Question: ## Background
In my job as an engineer, I often use <URL> for analyzing buried structures in soil. The underlying code is excellent, but the UI - especially the ability of the program to create and display the input finite element meshes - is limited, and leaves much to be desired. I am attempting to create a better, faster viewing experience for the XML formatted mesh data using javascript, CSS and SVG graphics in the browser.
I think I understand XML and SVG. However, my XSLT programming experience is ; the W3Schools tutorial has helped a little bit, but I am having trouble finding good resources online to go deeper in learning what I need to know. Would greatly appreciate it if someone could at least help me get started in solving this problem. I am eager to learn not just how to do it, but how to write my own XSLT transformations in the future.
## Specific Problem
My idea at this point is to represent each element in the finite element mesh as an SVG polygon. However I am having trouble understanding how to "look up" the X and Y values for each node of every individual polygon and have the coordinates inserted into the right places.
Here is the structure of the type of XML input file I have to work with.
'''
<?xml version="1.0" encoding="UTF-8"?>
<CANDEMeshGeom>
<Control>
<numNodes></numNodes> <!-- # of nodes -->
<numElements></numElements> <!-- # of elements -->
<numSoilMaterials></numSoilMaterials> <!-- # of soil materials -->
<numInterfaceMaterials></numInterfaceMaterials> <!-- # of interface materials - not relevant -->
<inputCheck></inputCheck> <!-- not relevant -->
<numBoundCond></numBoundCond> <!-- # of boundary conditions - not relevant -->
<numConstIncr></numConstIncr> <!-- # of construction increments -->
<LevelNum></LevelNum> <!-- not relevant -->
<Heading></Heading> <!-- Mesh heading -->
<meshTitle></meshTitle> <!-- Title of the mesh -->
</Control>
<nodeData> <!-- all of the nodes are listed first -->
<nodeCoord> <!-- a node -->
<nodeNumber></nodeNumber> <!-- the integer node # -->
<nodeXCoord></nodeXCoord> <!-- the X coordinate, floating point # -->
<nodeYCoord></nodeYCoord> <!-- the Y coordinate floating point # -->
</nodeCoord>
<!-- more nodes.... -->
</nodeData>
<elementData> <!-- all of the elements listed 2nd -->
<!-- All elements are defined by 4 nodes: I, J, K, L. Note that there are 3 kinds of elements: Beam, Triangle, and Quad. A beam element repeats the 2nd (J) node number three times. A triangle element repeats the 3rd (K) node number twice. The quad element has 4 different node numbers. -->
<elemConn>
<elemNumber></elemNumber> <!-- each element has a unique # -->
<elemNode1></elemNode1> <!-- element I node # (from nodes defined above) -->
<elemNode2></elemNode2> <!-- element J node -->
<elemNode3></elemNode3> <!-- element K node -->
<elemNode4></elemNode4> <!-- element L node -->
<elemMatNum></elemMatNum> <!-- element's material type # -->
<elemConstrIncr></elemConstrIncr> <!-- element's construction increment # -->
<elemType></elemType> <!-- type of element: BEAM, TRIA, QUAD -->
</elemConn>
<!-- more elements.... -->
</elementData>
<boundaryData>
<!-- the boundary data isn't relevant to producing the graphical mesh output above -->
</boundaryData>
<soilData>
<!-- the soil data also isn't relevant -->
</soilData>
<interfaceData>
<!-- the interface data also isn't relevant -->
</interfaceData>
</CANDEMeshGeom>
'''
The SVG file output would be structured like this:
'''
<svg xmlns="http://www.w3.org/2000/svg" version="1.1"
xmlns:xlink="http://www.w3.org/1999/xlink">
<!-- a <polygon> element for every <elemConn> in the input file -->
<!-- the 'points' attribute is populated by "looking up" the <nodeXCoord>
and <nodeYCoord> based on the nod number inside of <elemNode1>, <elemNode2>,
<elemNode3>, and <elemNode4> -->
<polygon points="<!--elemNode1X-->,
<!--elemNode1Y-->
<!--SPACE-->
<!--elemNode2X-->,
<!--elemNode2Y-->
<!--SPACE-->
<!--elemNode3X-->,
<!--elemNode3Y-->
<!--SPACE-->
<!--elemNode4X-->,
<!--elemNode4Y-->
"/>
</svg>
'''
Here is an example of the kind of result I am looking to produce (the different colors represent different materials). The XML file associated with the image below can be downloaded <URL>

## Future Plans
I also want to be able to toggle the colors of elements between representing the material of the element or the construction increment. Later on I will try to add even more functionality, like displaying the node and element numbers, displaying boundary conditions (with labels), things like that. Perhaps I will even extend the capability so you can the mesh in the browser as well (right now I am stuck with editing text-based input files by hand... ).
<URL>
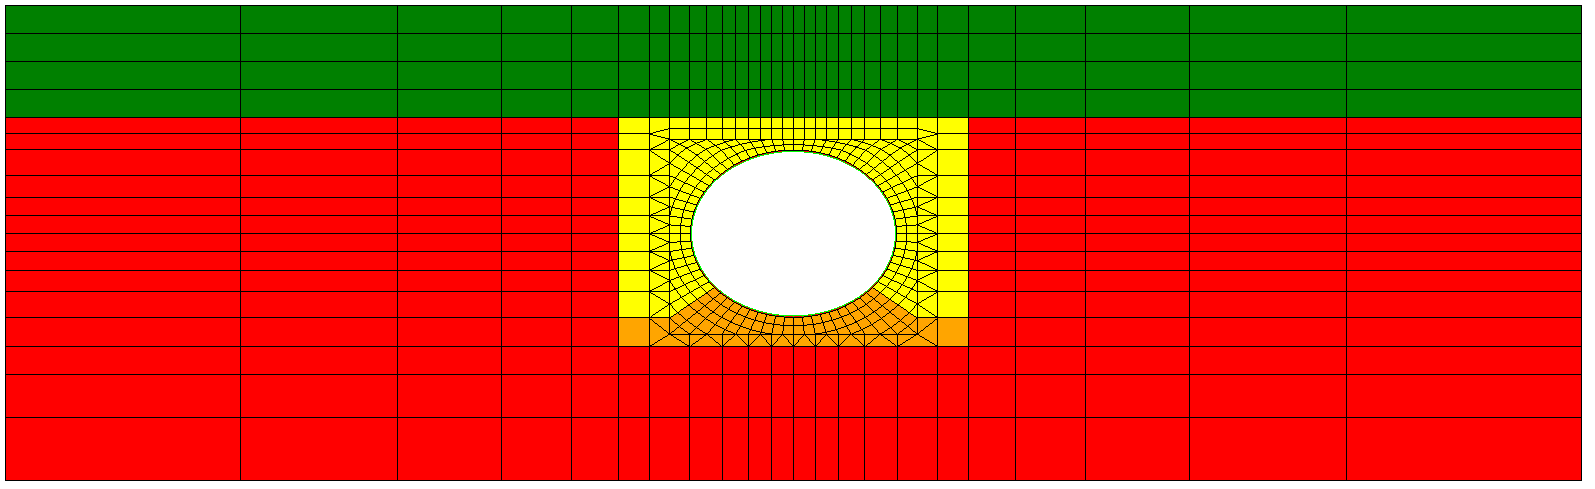
Answer: Here's a mini XML and sample XSL that is just a taste to jump start your creation. This should get you started in your project (which looks like a great one). Given this cut down sample XML:
'''
<CANDEMeshGeom>
<nodeData>
<nodeCoord>
<nodeNumber>1</nodeNumber>
<nodeXCoord>5</nodeXCoord>
<nodeYCoord>5</nodeYCoord>
</nodeCoord>
<nodeCoord>
<nodeNumber>2</nodeNumber>
<nodeXCoord>10</nodeXCoord>
<nodeYCoord>5</nodeYCoord>
</nodeCoord>
<nodeCoord>
<nodeNumber>3</nodeNumber>
<nodeXCoord>10</nodeXCoord>
<nodeYCoord>10</nodeYCoord>
</nodeCoord>
<nodeCoord>
<nodeNumber>4</nodeNumber>
<nodeXCoord>5</nodeXCoord>
<nodeYCoord>10</nodeYCoord>
</nodeCoord>
</nodeData>
<elementData>
<elemConn>
<elemNode1>1</elemNode1>
<elemNode2>2</elemNode2>
<elemNode3>3</elemNode3>
<elemNode4>4</elemNode4>
</elemConn>
</elementData>
</CANDEMeshGeom>
'''
You could use this XSL:
'''
<xsl:stylesheet xmlns:xsl="http://www.w3.org/1999/XSL/Transform"
version="1.0">
<xsl:template match="/">
<svg>
<xsl:apply-templates select="//elemConn"/>
</svg>
</xsl:template>
<xsl:template match="elemConn">
<polygon>
<xsl:call-template name="drawpoly"/>
</polygon>
</xsl:template>
<xsl:template name="drawpoly">
<xsl:attribute name="points">
<xsl:call-template name="getpoint">
<xsl:with-param name="nodenum" select="elemNode1"/>
</xsl:call-template>
<xsl:text> </xsl:text>
<xsl:call-template name="getpoint">
<xsl:with-param name="nodenum" select="elemNode2"/>
</xsl:call-template>
<xsl:text> </xsl:text>
<xsl:call-template name="getpoint">
<xsl:with-param name="nodenum" select="elemNode3"/>
</xsl:call-template>
<xsl:text> </xsl:text>
<xsl:call-template name="getpoint">
<xsl:with-param name="nodenum" select="elemNode4"/>
</xsl:call-template>
</xsl:attribute>
</xsl:template>
<xsl:template name="getpoint">
<xsl:param name="nodenum"/>
<xsl:value-of select="//nodeCoord[nodeNumber=$nodenum]/nodeXCoord"/>
<xsl:text>,</xsl:text>
<xsl:value-of select="//nodeCoord[nodeNumber=$nodenum]/nodeYCoord"/>
</xsl:template>
</xsl:stylesheet>
'''
Which would yield this sample output XML:
'''
<svg><polygon points="5,5 10,5 10,10 5,10"/></svg>
'''
You can certainly expand on this to make it real SVG, add your color ideas and more. This is simply demonstrating the "lookup" you need to find the needed X,Y information from the element node numbers.